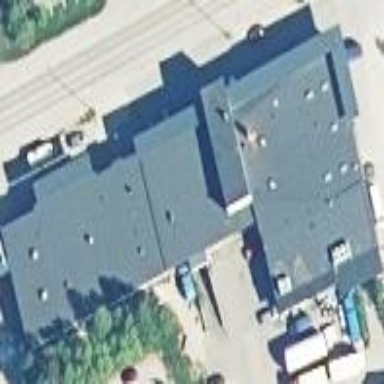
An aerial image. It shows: Retail building.